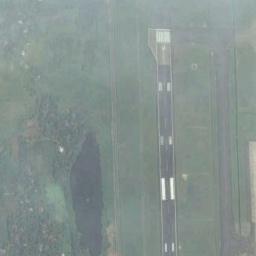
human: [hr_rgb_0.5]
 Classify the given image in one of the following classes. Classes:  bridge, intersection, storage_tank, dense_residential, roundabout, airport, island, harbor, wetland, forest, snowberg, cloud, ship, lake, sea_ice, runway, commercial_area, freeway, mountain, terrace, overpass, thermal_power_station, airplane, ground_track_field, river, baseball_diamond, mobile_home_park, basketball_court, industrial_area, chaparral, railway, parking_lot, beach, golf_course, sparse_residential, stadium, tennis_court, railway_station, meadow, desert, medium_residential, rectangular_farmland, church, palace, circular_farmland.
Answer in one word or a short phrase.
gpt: runway